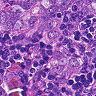
Metastatic tissue present: yes